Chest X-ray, PA view. Patient: 35 years old, sex F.
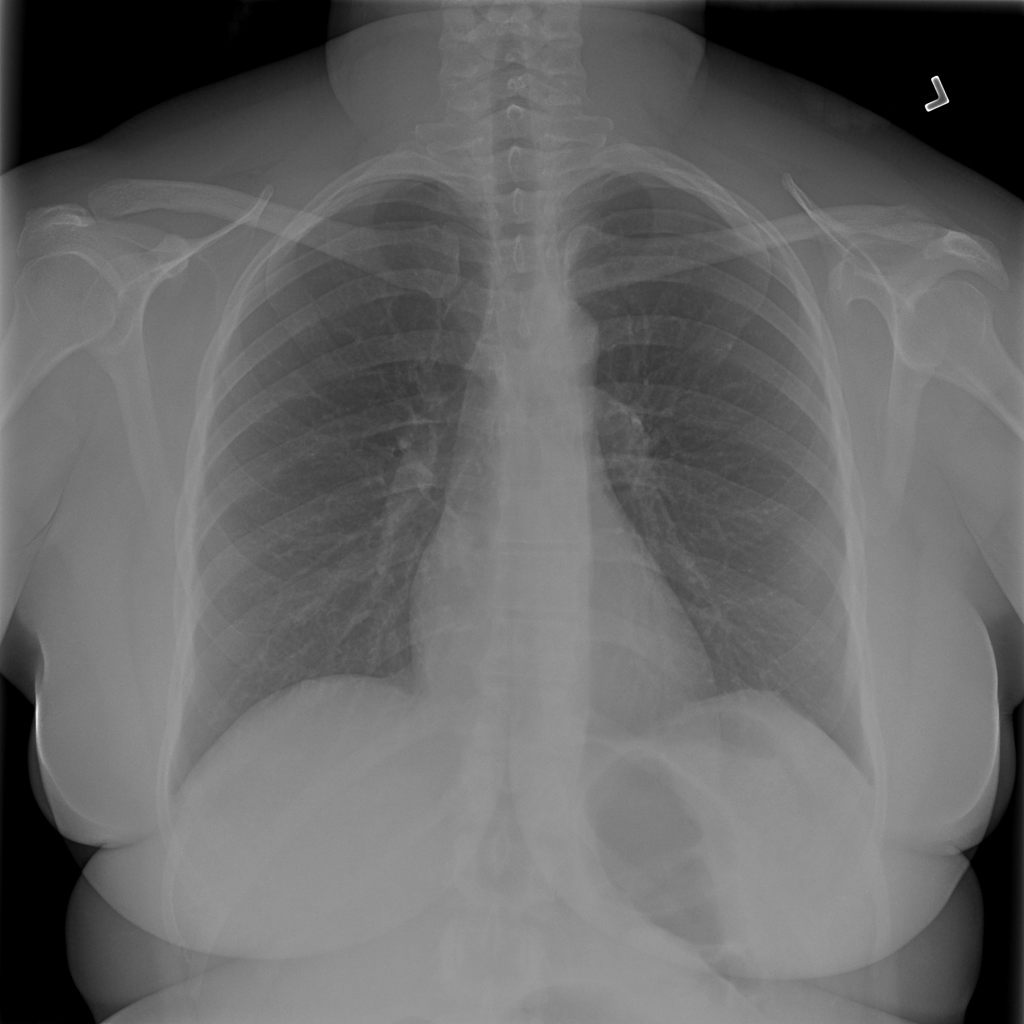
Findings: No Finding